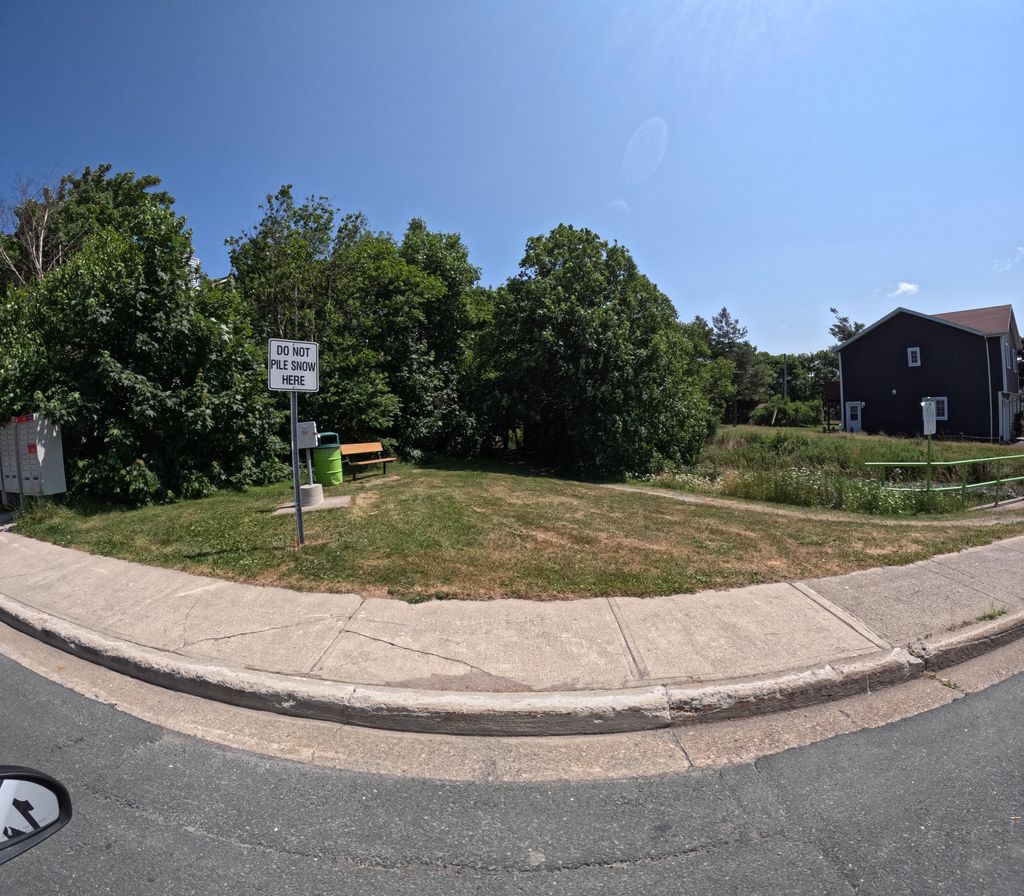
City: st_johns